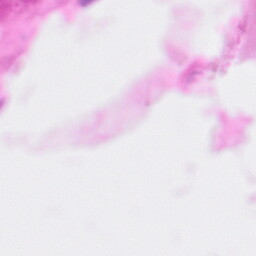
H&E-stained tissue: Pancreatic